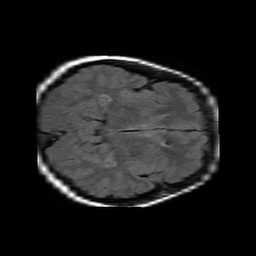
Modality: FLAIR
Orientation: axial
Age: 39
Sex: female
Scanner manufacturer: philips
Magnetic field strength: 1.5 T
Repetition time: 6 s
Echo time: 0.12 s